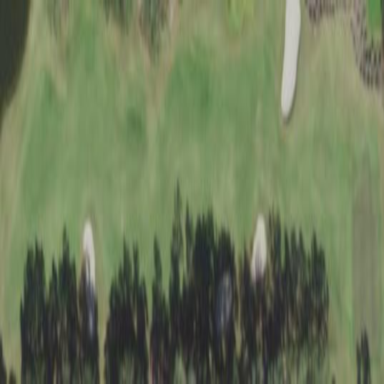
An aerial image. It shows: Grassy area designated as golf fairway.